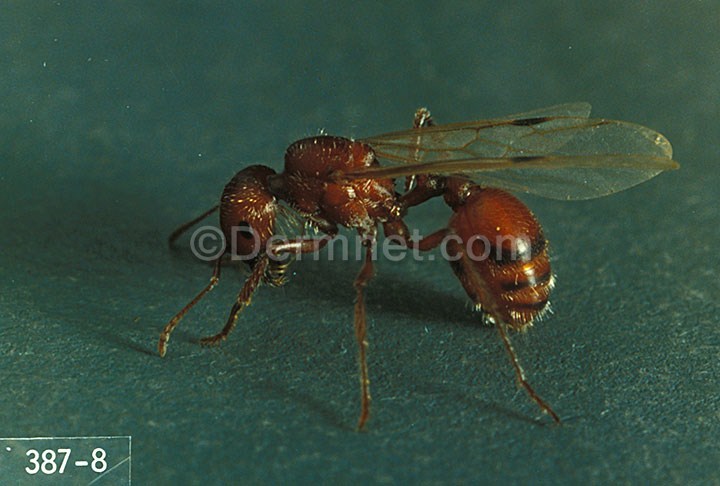
Disease: Scabies Lyme Disease and other Infestations and Bites